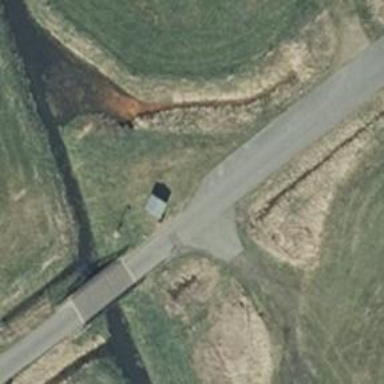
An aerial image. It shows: Picnic shelter amenity.